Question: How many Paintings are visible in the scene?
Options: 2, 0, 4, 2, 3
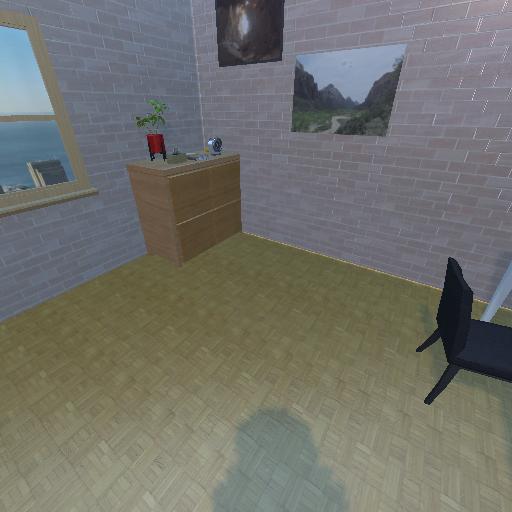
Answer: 2